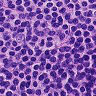
Metastatic tissue present: no